Interaction volume radius: 10 \u00c5
Interaction volume height: 25 \u00c5
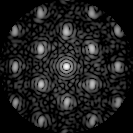
Disorder parameter: 0.2965